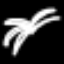
Label: palm tree